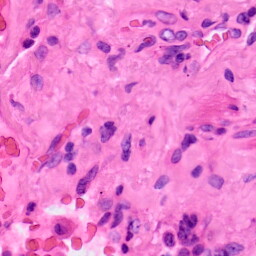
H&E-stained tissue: Lung